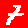
Digit: 7